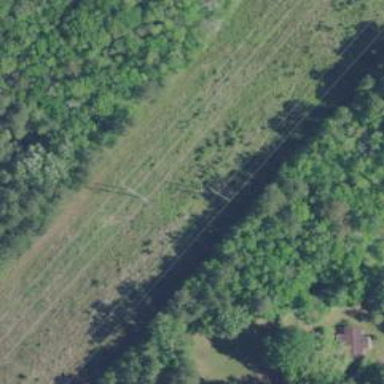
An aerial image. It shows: H-frame designed tower for power lines.